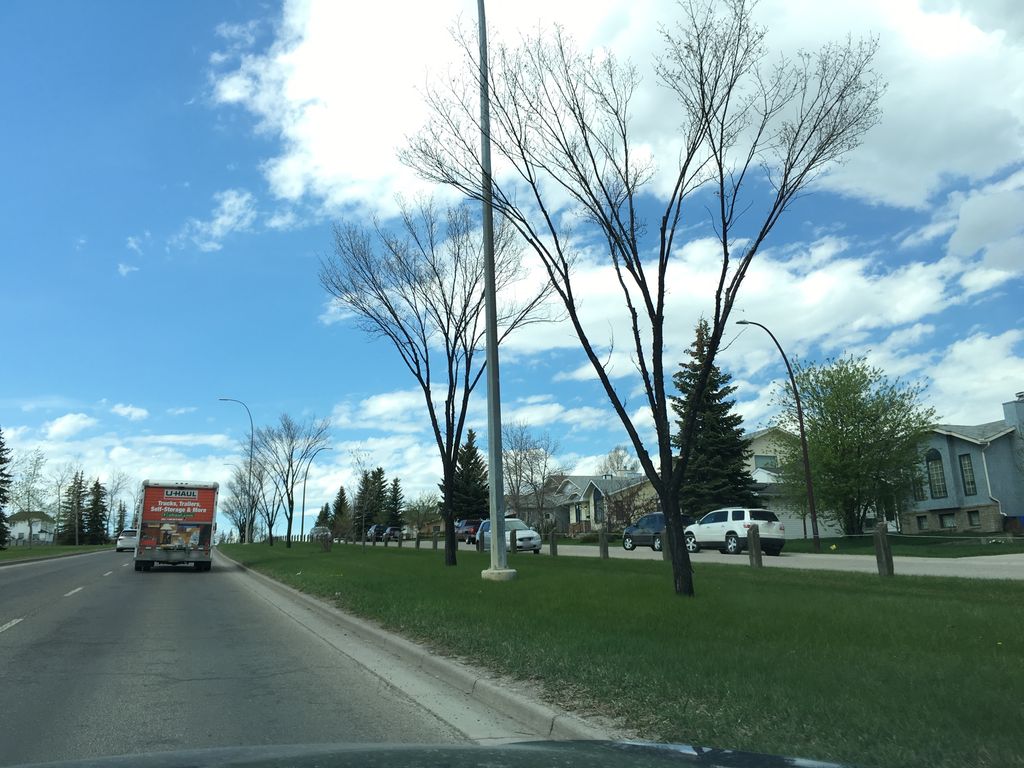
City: calgary